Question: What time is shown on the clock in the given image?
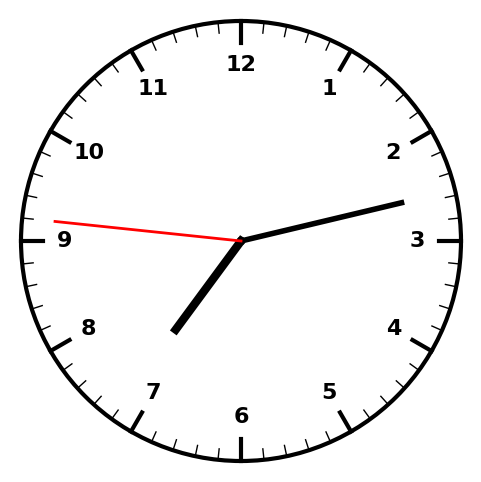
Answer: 07:12:46